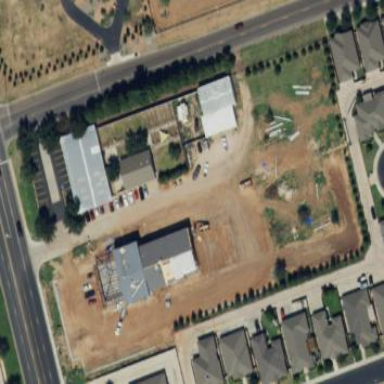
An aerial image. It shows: Veterinary facility.